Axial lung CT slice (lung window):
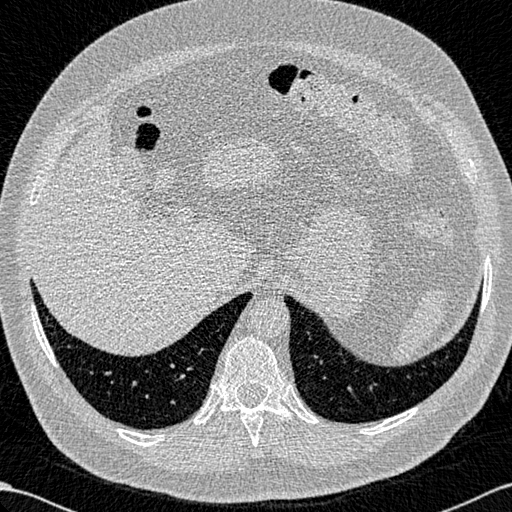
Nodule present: no